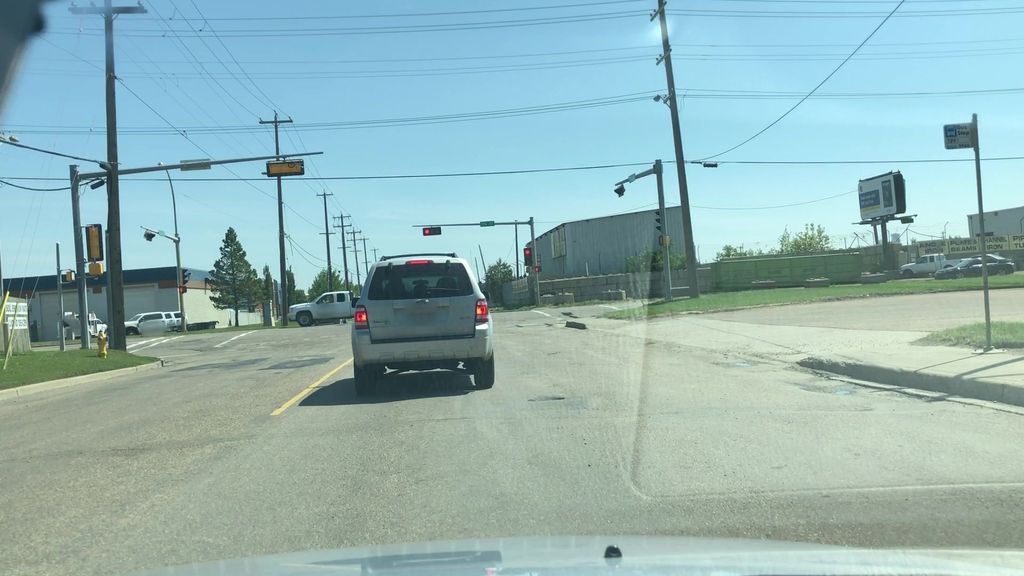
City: edmonton